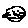
Label: cat